Question: Hopefully the last question I'll ask on SO for a minute, sorry if you guys are getting sick of me!
I have a hash of shipping_option keys and price values. I want a user to be able to choose their option on a select form. My problem now is I can't get the key and the value to display at the same time in the form. I thought I could do:
'''
<%= f.select :shipping_type, ship_hash.map {|k, v| [k, v]}%>
'''
but only the key populates in the form...

How can I also get the price?
'''
<%= options_for_select(ship_hash.map { |k, v| ["#{k}: #{v}", k] }) %>
'''
displays both of the key and value but only saves the key into the DB, how can I also save the corresponding value WITH the key into the DB? Or Save the Value into it's own, separate column in the DB?
'''
<%= f.select :shipping_type, options_for_select(ship_hash.map { |k, v| ["#{k}: #{v}", "#{k} " + "#{v}"] }) %>
'''
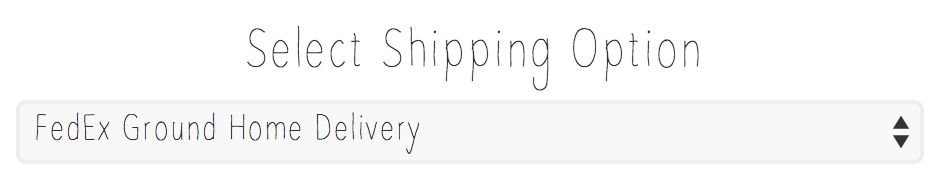
Answer: To output your hash in a select box, read about the <URL>. In your case, you want to change your 'ship_hash' to something that looks like this:
'''
[
["FedEx Ground Home Delivery: $9.78", "FedEx Ground Home Delivery"],
["FedEx 2 Day: $20.59", "FedEx 2 Day"],
["FedEx Standard Overnight: $33.78", "FedEx Standard Overnight"],
["USPS Priority Mail 1-Day: $5.60", "USPS Priority Mail 1-Day"]
]
'''
To do that, you can use the 'map' method like this:
'''
ship_hash.map { |k, v| ["#{k}: #{v}", k] }
'''
Using that as the argument of 'options_for_select' like this:
'''
<%= options_for_select(ship_hash.map { |k, v| ["#{k}: #{v}", k] }) %>
'''
will then yield the following output:
'''
<option value="FedEx Ground Home Delivery">
FedEx Ground Home Delivery: $9.78
</option>
<option value="FedEx 2 Day">
FedEx 2 Day: $20.59
</option>
<option value="FedEx Standard Overnight">
FedEx Standard Overnight: $33.78
</option>
<option value="USPS Priority Mail 1-Day">
USPS Priority Mail 1-Day: $5.60
</option>
'''
which should be what you wanted.